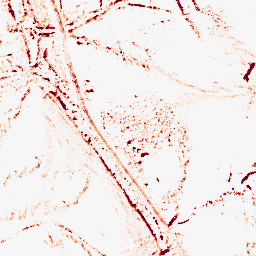
Category: morphological
Decomposition family: morphological_diamond
Decomposition parameters: operation: opening
radius: 3
Upsampling method: sinc_hamming
Upsampling parameters: scale: 4
kernel_size: 16
Upsampling scale: 4